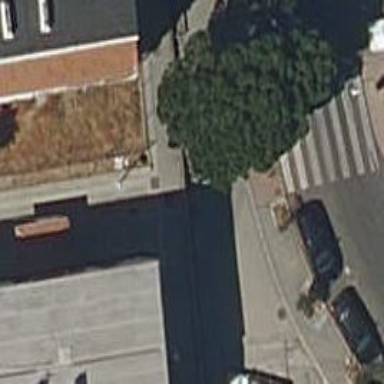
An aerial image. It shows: Sidewalk along the footway.